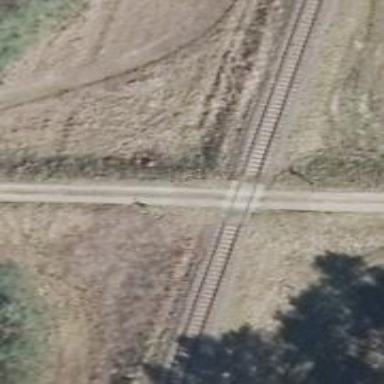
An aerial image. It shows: Railway level crossing.